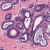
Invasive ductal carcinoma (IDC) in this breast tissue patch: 0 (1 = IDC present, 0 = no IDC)